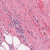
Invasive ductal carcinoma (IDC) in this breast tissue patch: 0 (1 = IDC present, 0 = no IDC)